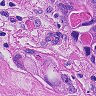
Metastatic tissue present: yes